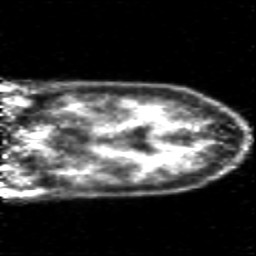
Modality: PET
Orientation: coronal
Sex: female
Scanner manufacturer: siemens